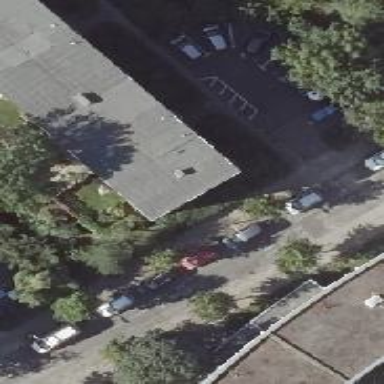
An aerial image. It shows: Flat-roofed residential building.